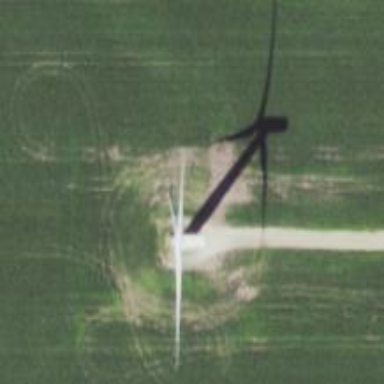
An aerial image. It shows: Wind generator powered by horizontal axis wind turbine.